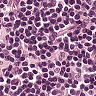
Metastatic tissue present: no